Aerial crown-view tile of a tropical tree (Barro Colorado Island, Panama), acquired 20250616:
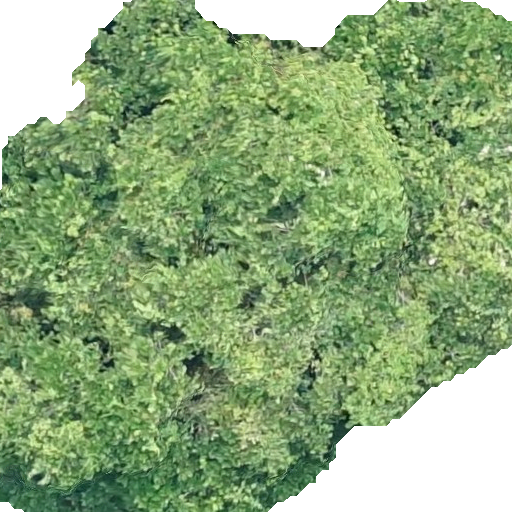
Species: Anacardium excelsum
GBIF accepted scientific name: Anacardium excelsum
Crown area: 358.307 m²